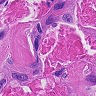
Metastatic tissue present: yes